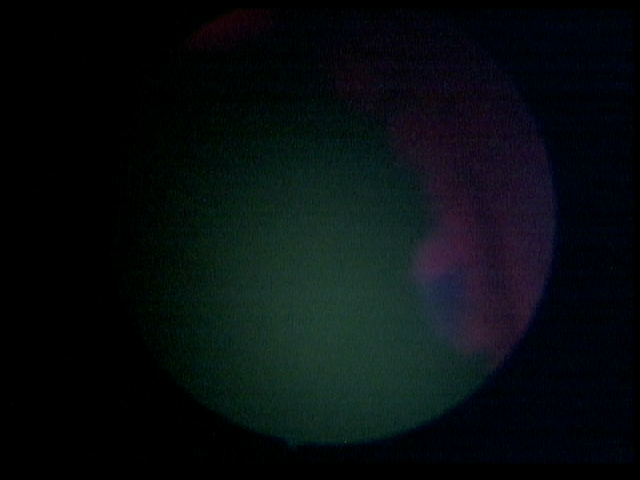
Modality: BLC
Class: Malignant
Subclass: LowGradePapillary
Lesion: L4
Stage: Ta
Morphology: Papillary
Bladder cancer association: Yes